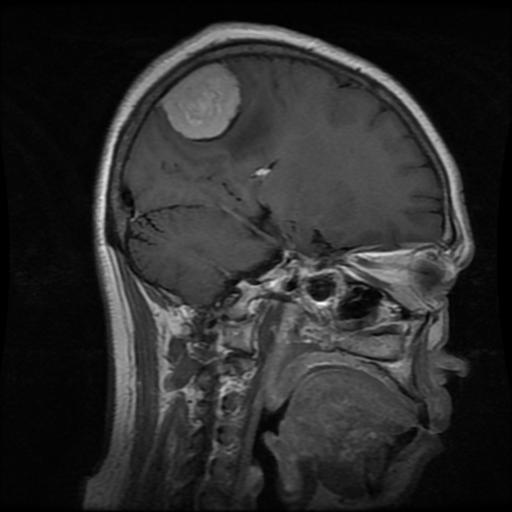
Label: meningioma